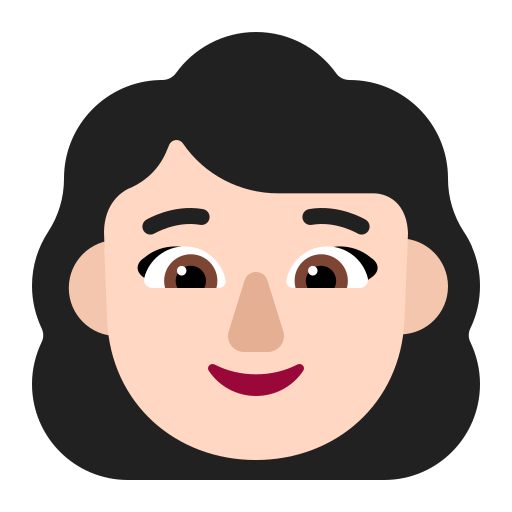
woman flat light